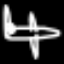
Label: airplane